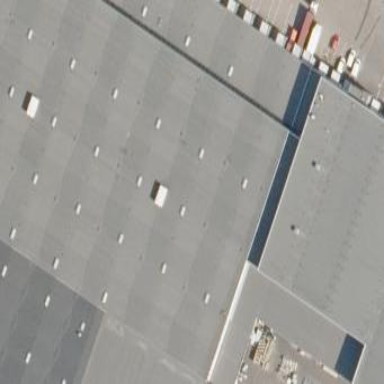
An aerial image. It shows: Warehouse building.